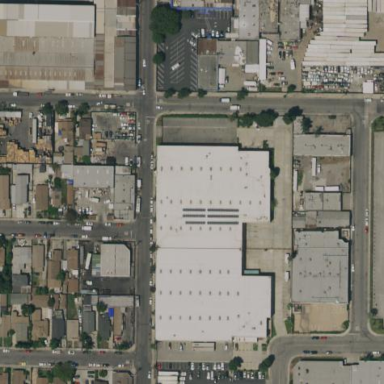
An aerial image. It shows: Warehouse.